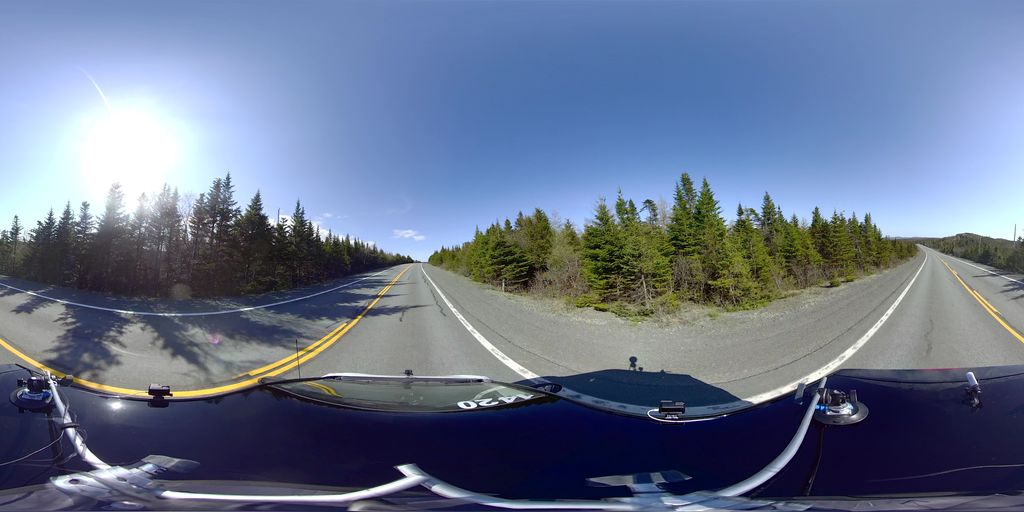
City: st_johns